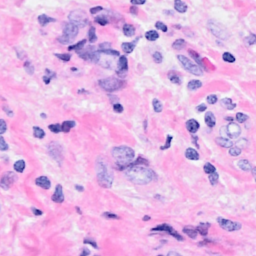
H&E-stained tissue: Breast